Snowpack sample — Snodgrass Mountain, Crested Butte, Colorado (2/4/25, 12:06 PM MST)
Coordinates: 38.923, -106.968
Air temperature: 35 °F
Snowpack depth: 80 cm
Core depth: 50 cm
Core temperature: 30.2 °F
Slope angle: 14°, slope face: 78°
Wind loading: low
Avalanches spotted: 0
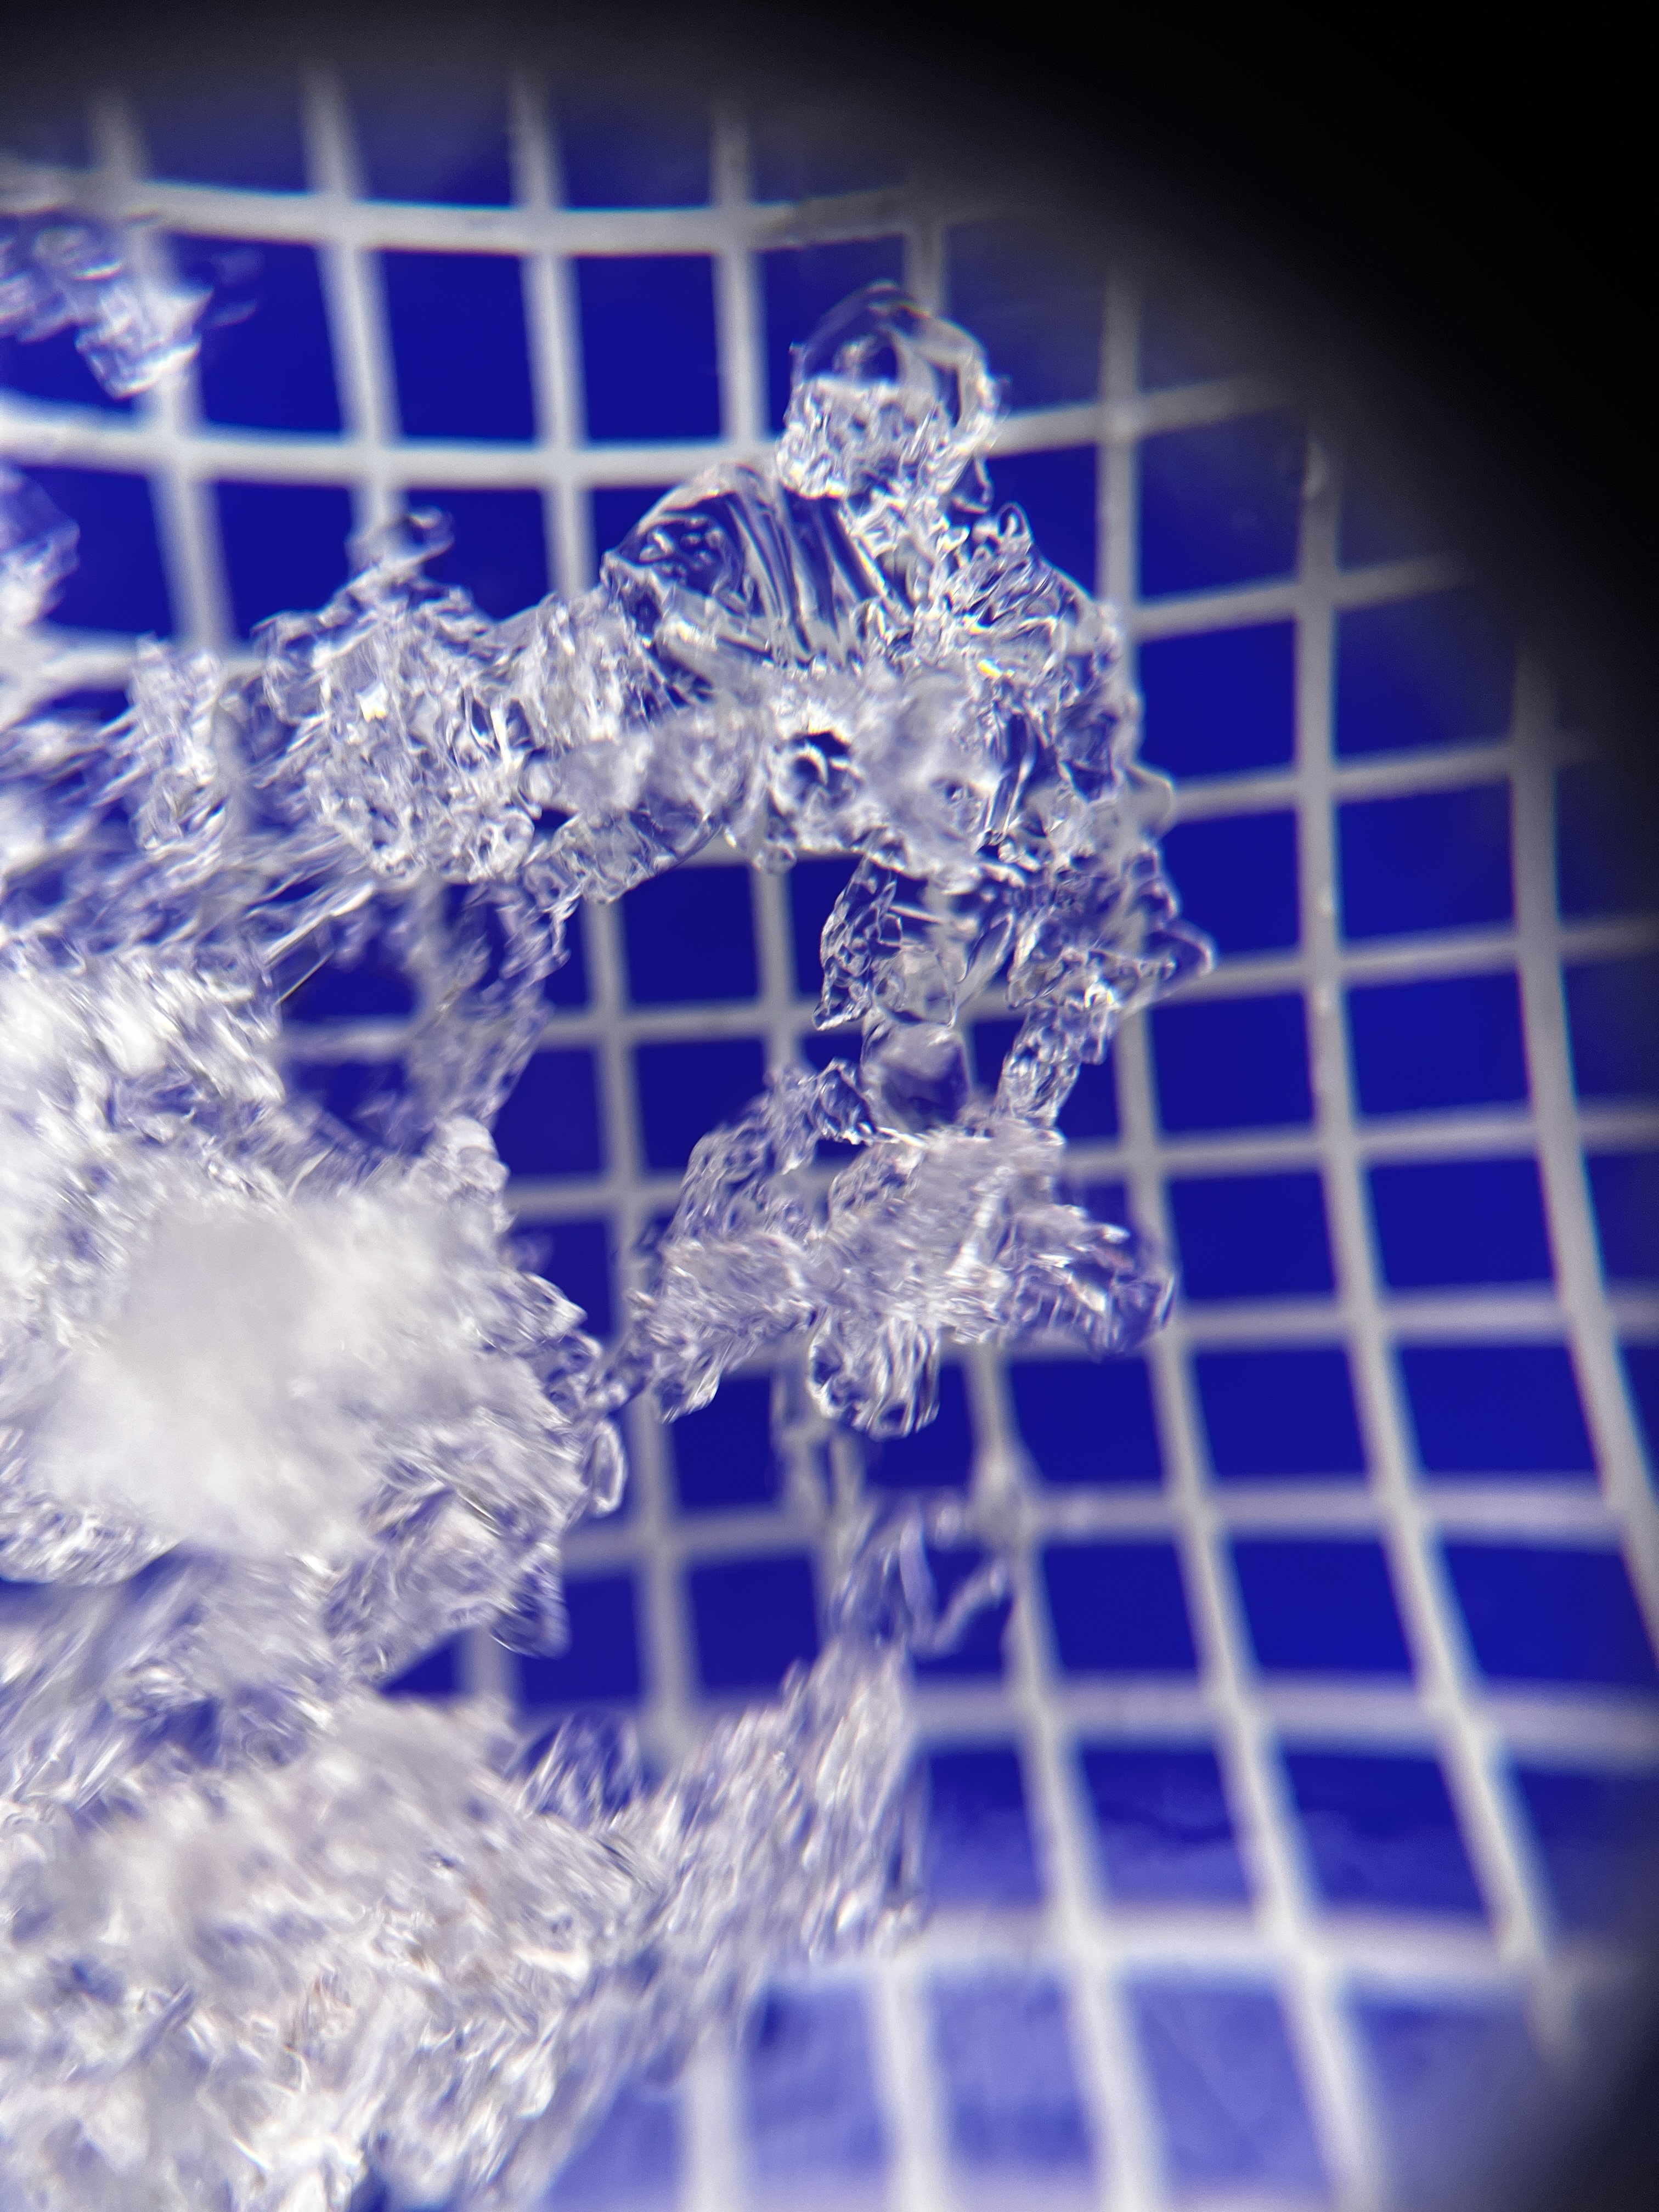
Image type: magnified_profile
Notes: No avalanches nearby, unusually warm weather for the last month reported by residents, Collected 25 yards from treeline